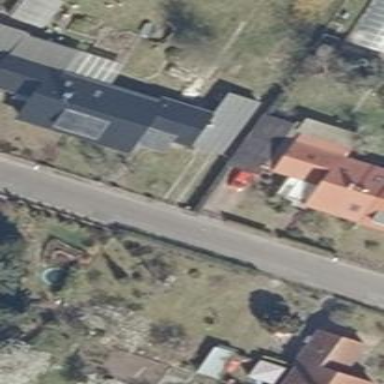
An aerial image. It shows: Semi-detached house with gabled roof.